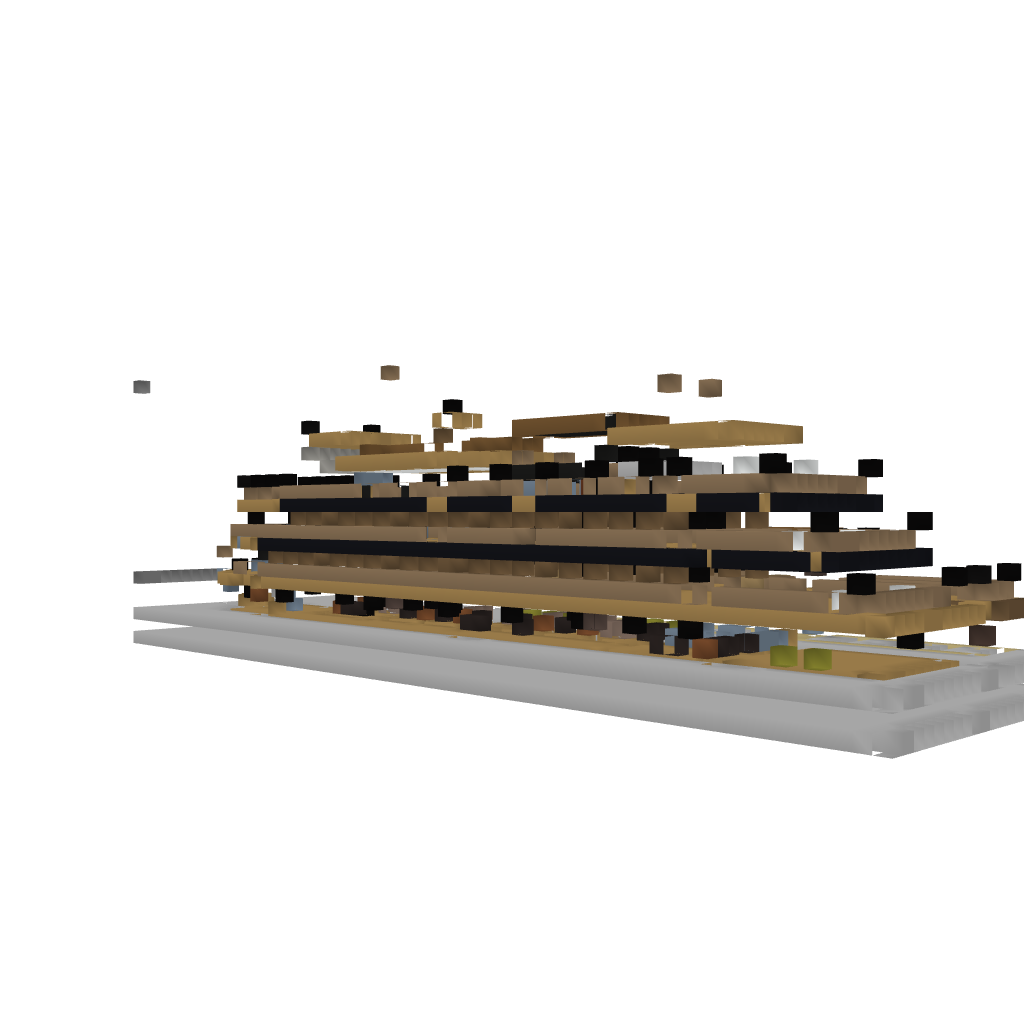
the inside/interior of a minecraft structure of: AxiumSA Luxury Liner